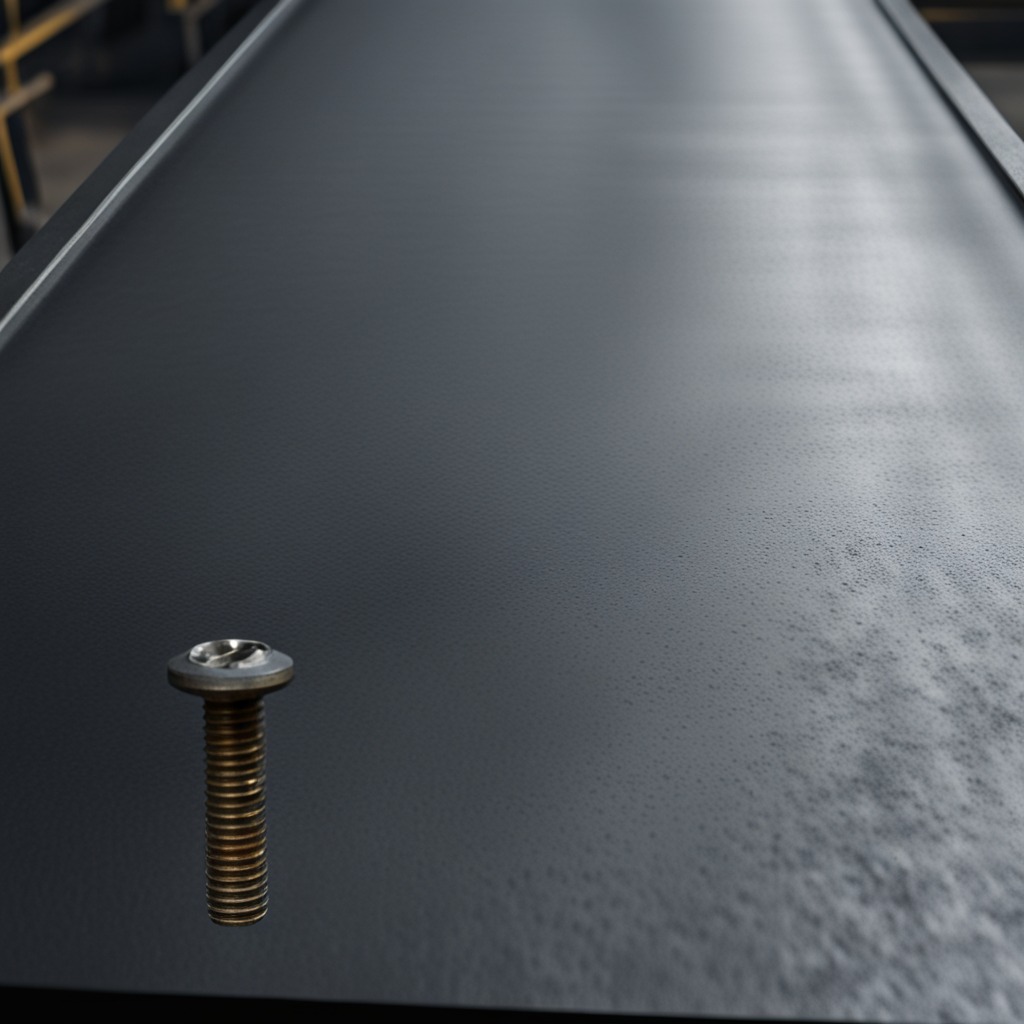
A metal screw is lying on the cold steel table in a mining workshop.